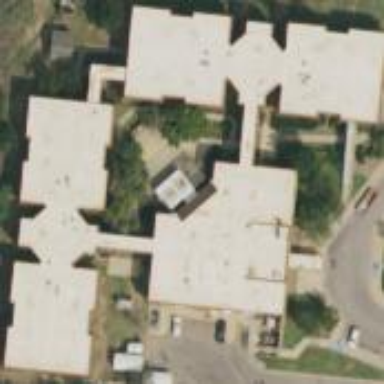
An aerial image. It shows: Hospital building.